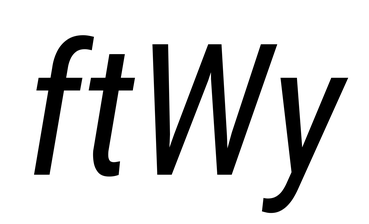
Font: Roboto-Italic_Condensed_Italic